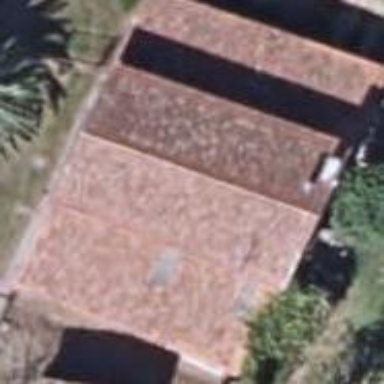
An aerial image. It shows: Simple house.